Question: I have to show result from the 'dbo.mail_Messages' table, but the problem is that 'Messages' should be shown which Ids are not in 'dbo.mail_Reply'. For that I am using the query below but it is showing nothing.
I have also attached a screen shot:

How can I fix this?
My code:
'''
SELECT
dbo.mail_Messages.MessageID,
dbo.mail_Users_Messages_Mapped.PlaceHolderID,
IsRead,
SenderId,
dbo.mail_Messages.Subject,
dbo.mail_Messages.Body,
dbo.mail_Messages.Date,UserEmail
FROM
dbo.mail_Users_Messages_Mapped
JOIN
dbo.mail_Messages ON dbo.mail_Messages.MessageID = dbo.mail_Users_Messages_Mapped.MessageID
JOIN
dbo.mail_Users ON dbo.mail_Users.UserID = dbo.mail_Users_Messages_Mapped.UserId
JOIN
dbo.mail_Reply ON dbo.mail_Reply.MessageID = dbo.mail_Messages.MessageID
WHERE
UserEmail = 'user1'
AND dbo.mail_Users_Messages_Mapped.PlaceHolderId = 1
AND dbo.mail_Messages.MessageID != dbo.mail_Reply.MessageID
'''
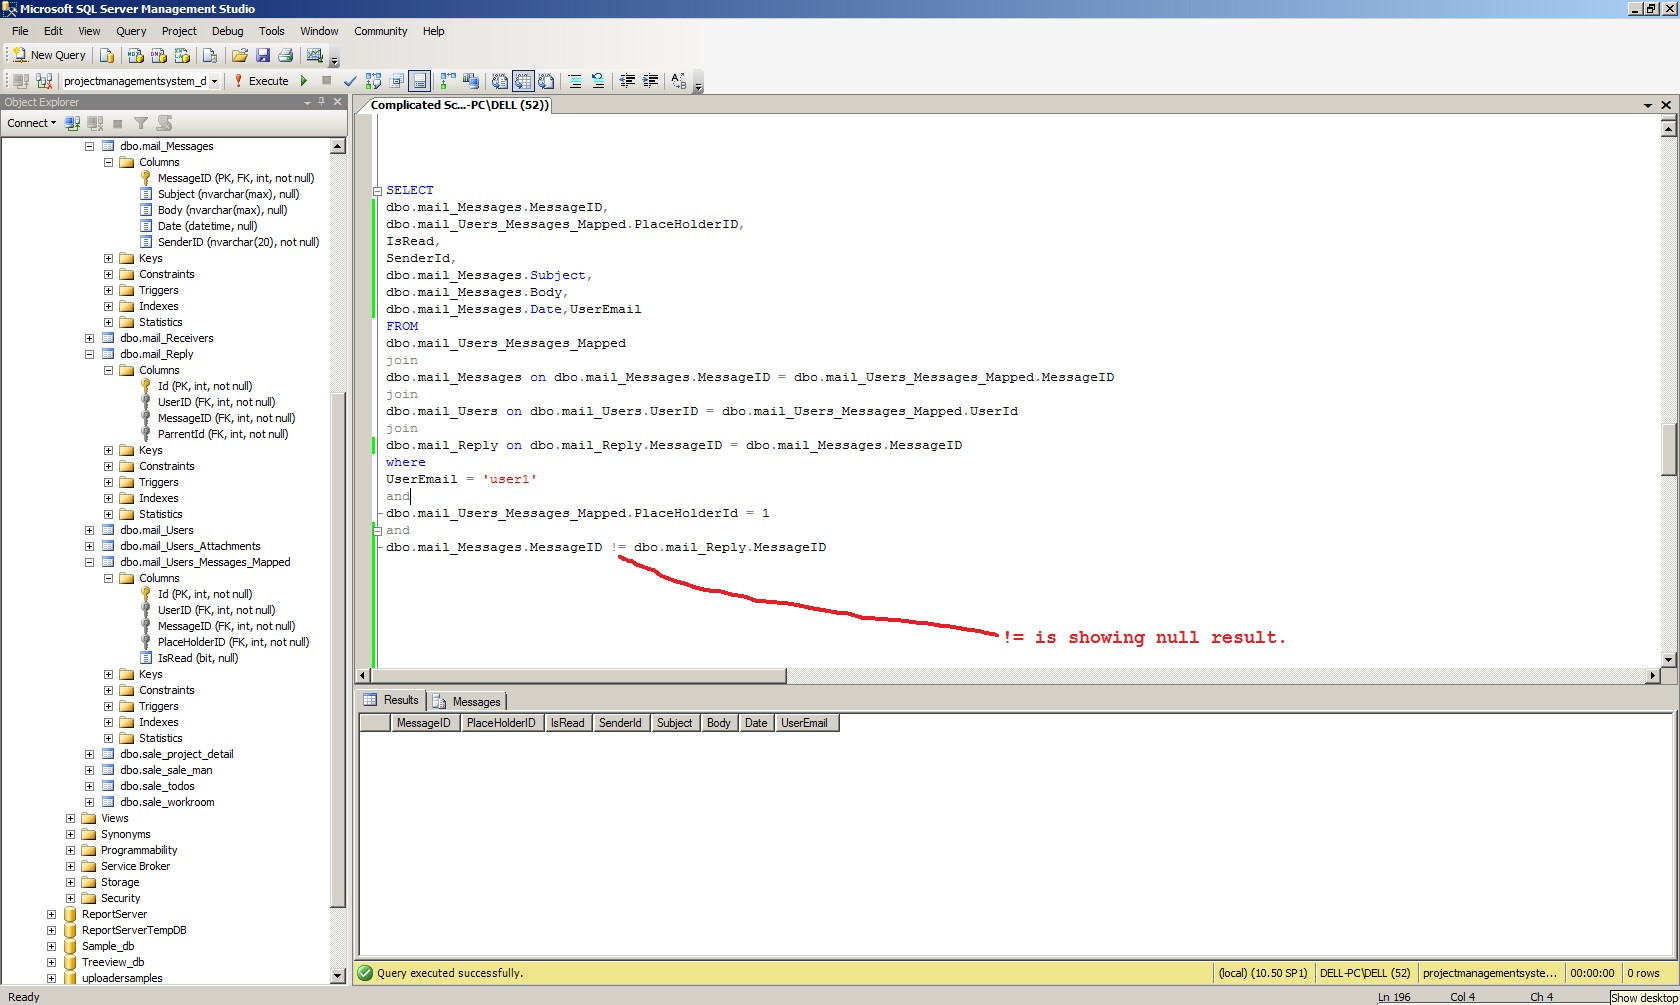
Answer: Your query will produce an empty result as it has two contradicting conditions. In the 'join' clause you demand that:
'''
dbo.mail_Reply.MessageID = dbo.mail_Messages.MessageID
'''
And in the 'where' clause you demand that
'''
dbo.mail_Messages.MessageID != dbo.mail_Reply.MessageID
'''
Since a value cannot be both equal and not equal to another value, the combination of these two conditions is an empty result.
One way to solve this, if I understand the requirements correctly, is to stop 'join'ing 'mail_Reply', and use the 'in' operator instead:
'''
SELECT
dbo.mail_Messages.MessageID,
dbo.mail_Users_Messages_Mapped.PlaceHolderID,
IsRead,
SenderId,
dbo.mail_Messages.Subject,
dbo.mail_Messages.Body,
dbo.mail_Messages.Date,UserEmail
FROM
dbo.mail_Users_Messages_Mapped
join
dbo.mail_Messages on dbo.mail_Messages.MessageID = dbo.mail_Users_Messages_Mapped.MessageID
join
dbo.mail_Users on dbo.mail_Users.UserID = dbo.mail_Users_Messages_Mapped.UserId
where
UserEmail = 'user1'
and
dbo.mail_Users_Messages_Mapped.PlaceHolderId = 1
and
dbo.mail_Messages.MessageID NOT IN (SELECT MessageID FROM dbo.mail_Reply)
'''